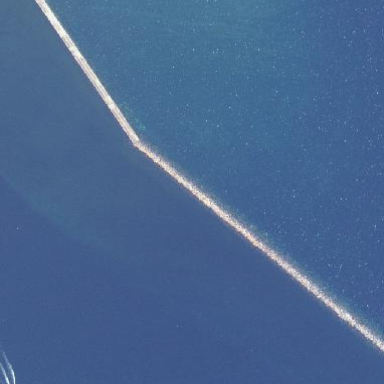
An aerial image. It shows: Breakwater structure.